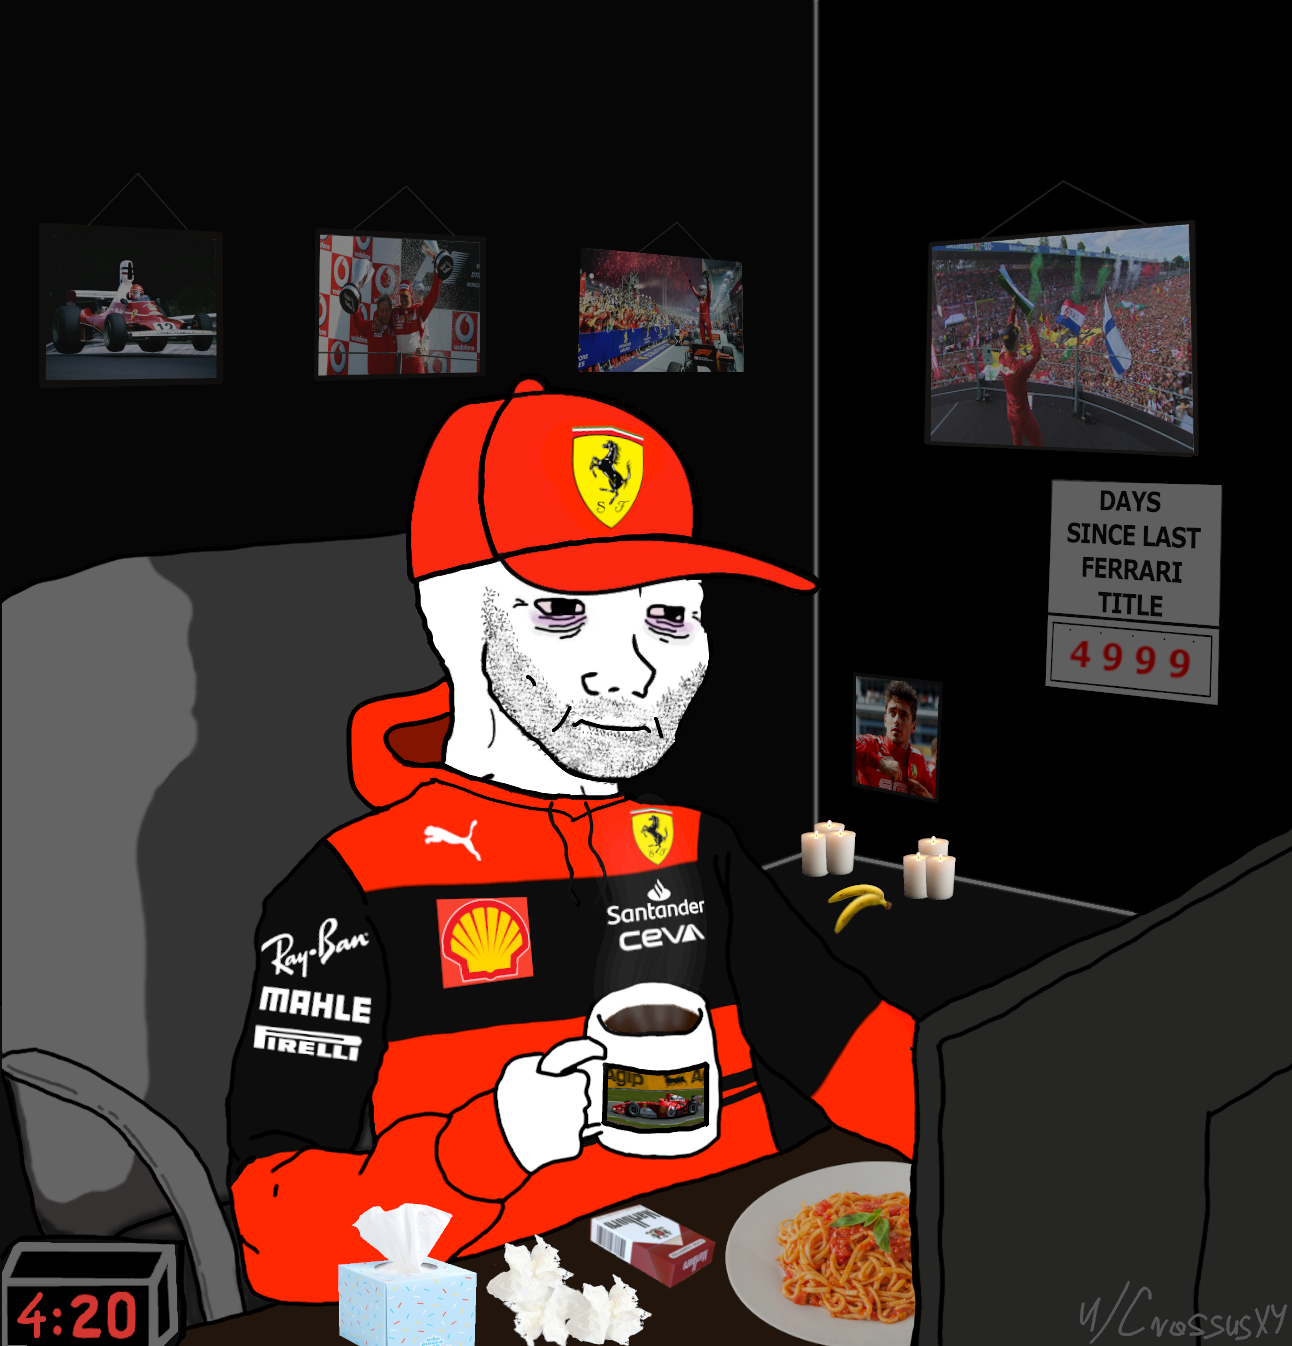
Label: 5_Wojak_with_Background